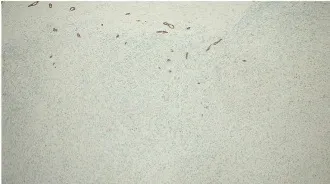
Immunohistochemistry of spindle cells in the resected specimen (A-C) show positivity for CK, CK19, and beta-catenin.
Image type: pathology (immunostaining)